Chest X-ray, AP view. Patient: 25 years old, sex M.
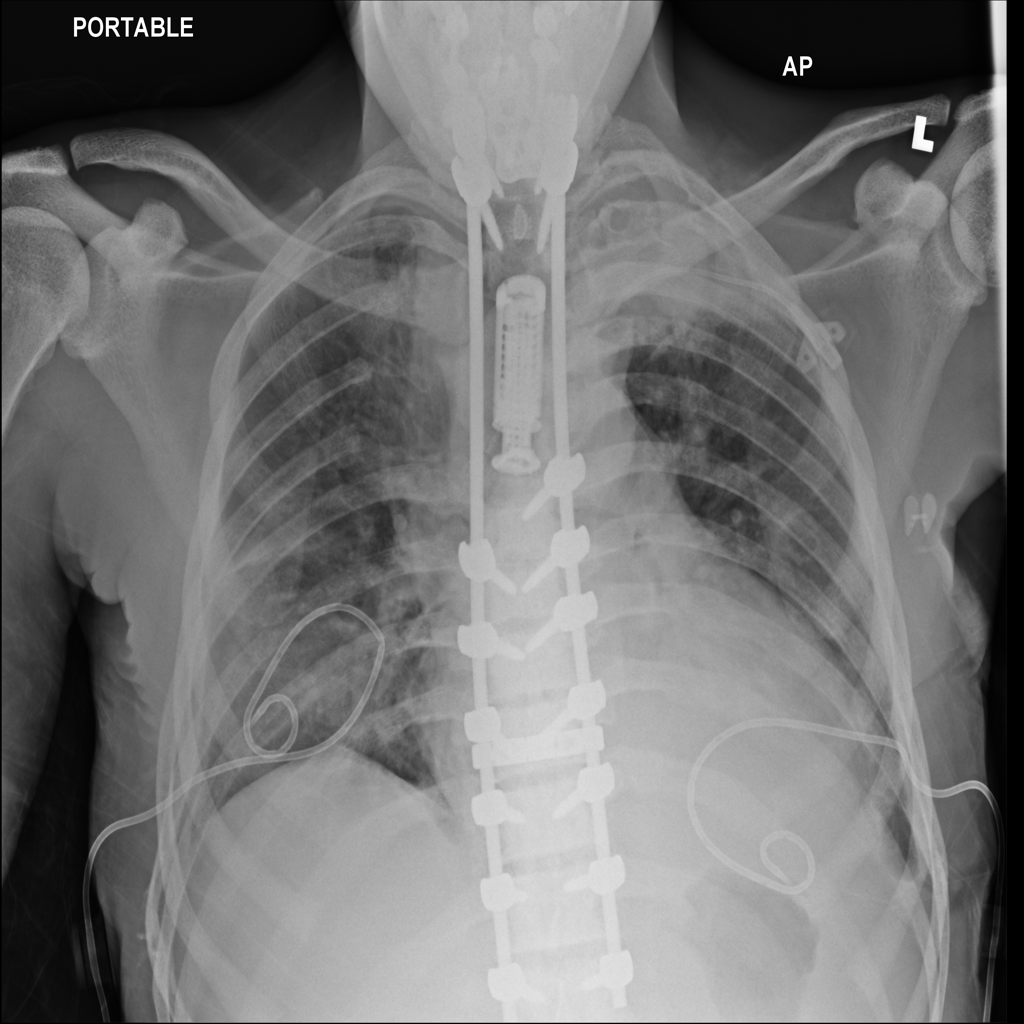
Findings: Atelectasis, Infiltration, Pleural_Thickening